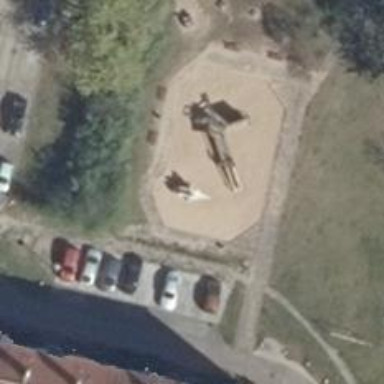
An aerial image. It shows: Playground featuring slide.